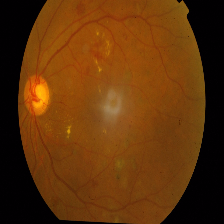
Diabetic retinopathy grade: Proliferative DR